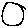
Label: circle